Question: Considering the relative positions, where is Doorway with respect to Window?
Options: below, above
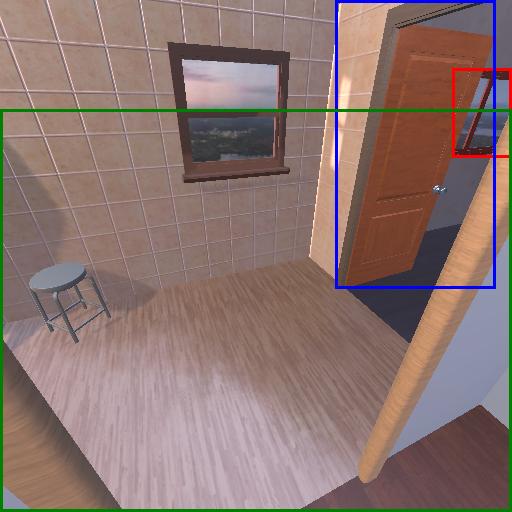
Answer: below